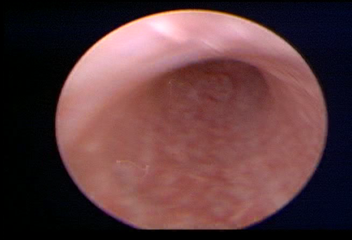
Modality: WLC
Class: Normal mucosa
Bladder cancer association: No